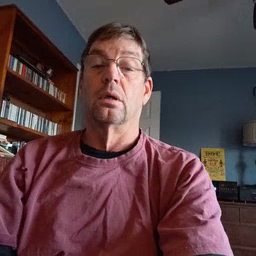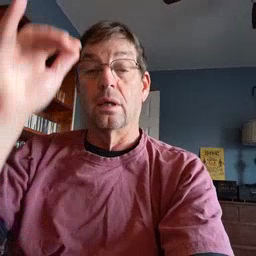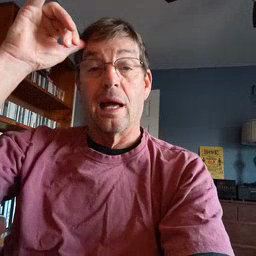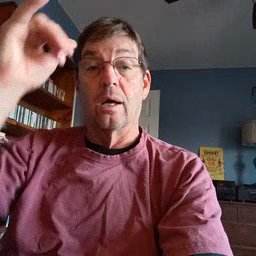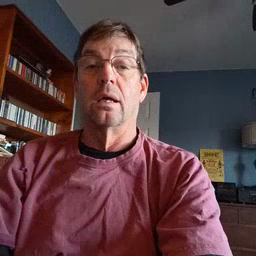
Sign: cow